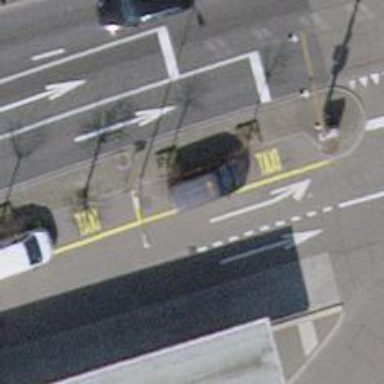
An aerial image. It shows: Taxi stand.